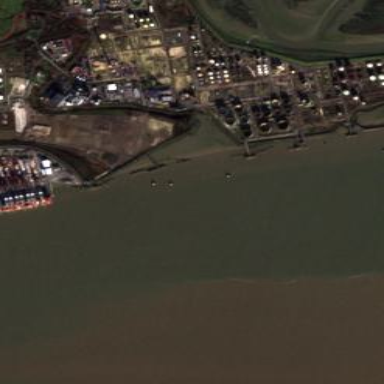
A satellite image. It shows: Industrial area with refinery.